Question: So I am using an existing Yii project where the folder layout deviates from "standard" Yii, see below image:

Now I need to add the message folder for the languages, where would I put it? It doesn't work where it is, see image.
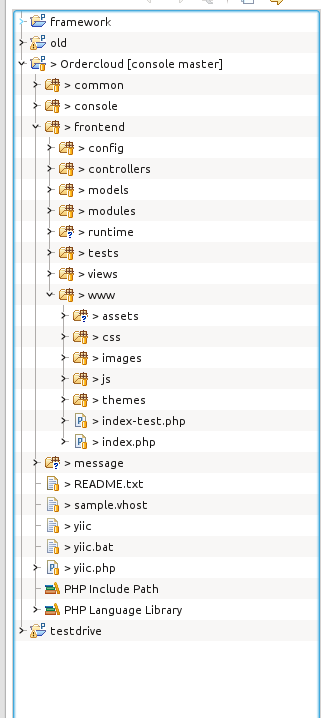
Answer: So found the solution, you have to force langauge translation in config/main.php
'''
'messages' => array(
'basePath' => Yiibase::getPathOfAlias('site.frontend.messages'),
'forceTranslation' => TRUE
),
'''